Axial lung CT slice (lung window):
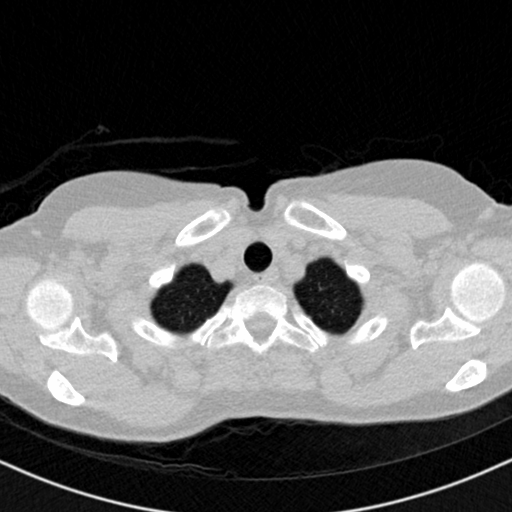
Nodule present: no